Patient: sex M, age 42
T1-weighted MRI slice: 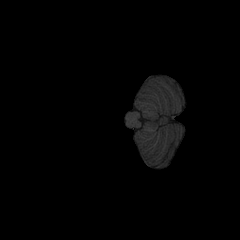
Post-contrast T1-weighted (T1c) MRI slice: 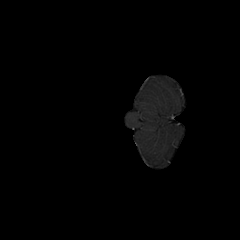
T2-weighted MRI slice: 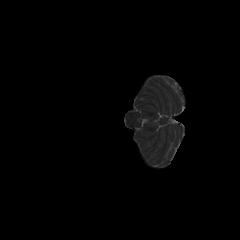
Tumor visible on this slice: no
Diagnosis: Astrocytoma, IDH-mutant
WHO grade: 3